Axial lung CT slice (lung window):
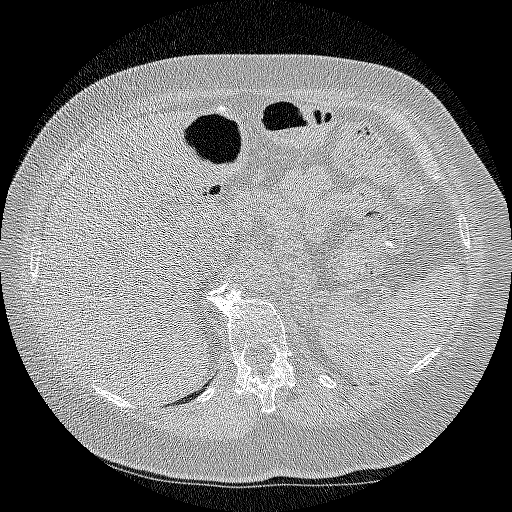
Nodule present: no